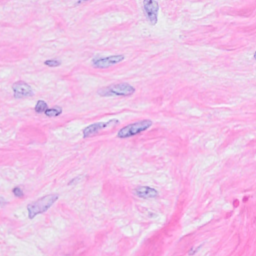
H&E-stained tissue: Breast